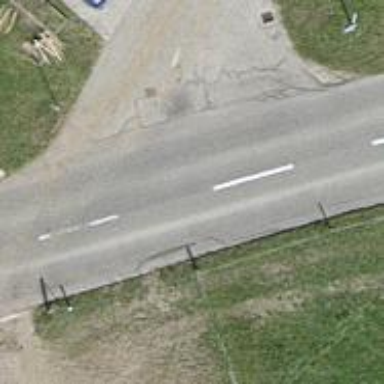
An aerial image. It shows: Tertiary road.